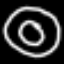
Label: donut